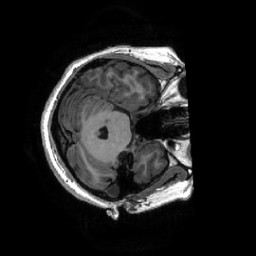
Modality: T1w
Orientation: axial
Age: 30
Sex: female
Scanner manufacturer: ge
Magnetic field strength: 3 T
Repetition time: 0.0073 s
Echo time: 0.003 s